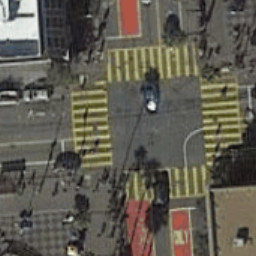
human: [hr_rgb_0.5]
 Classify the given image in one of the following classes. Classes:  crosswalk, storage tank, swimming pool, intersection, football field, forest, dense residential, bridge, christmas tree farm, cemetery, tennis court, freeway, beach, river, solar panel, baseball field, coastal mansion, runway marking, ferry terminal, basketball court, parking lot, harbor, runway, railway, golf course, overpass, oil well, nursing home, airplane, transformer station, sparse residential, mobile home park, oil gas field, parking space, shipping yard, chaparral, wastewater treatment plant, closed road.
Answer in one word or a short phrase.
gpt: crosswalk